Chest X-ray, AP view. Patient: 18 years old, sex M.
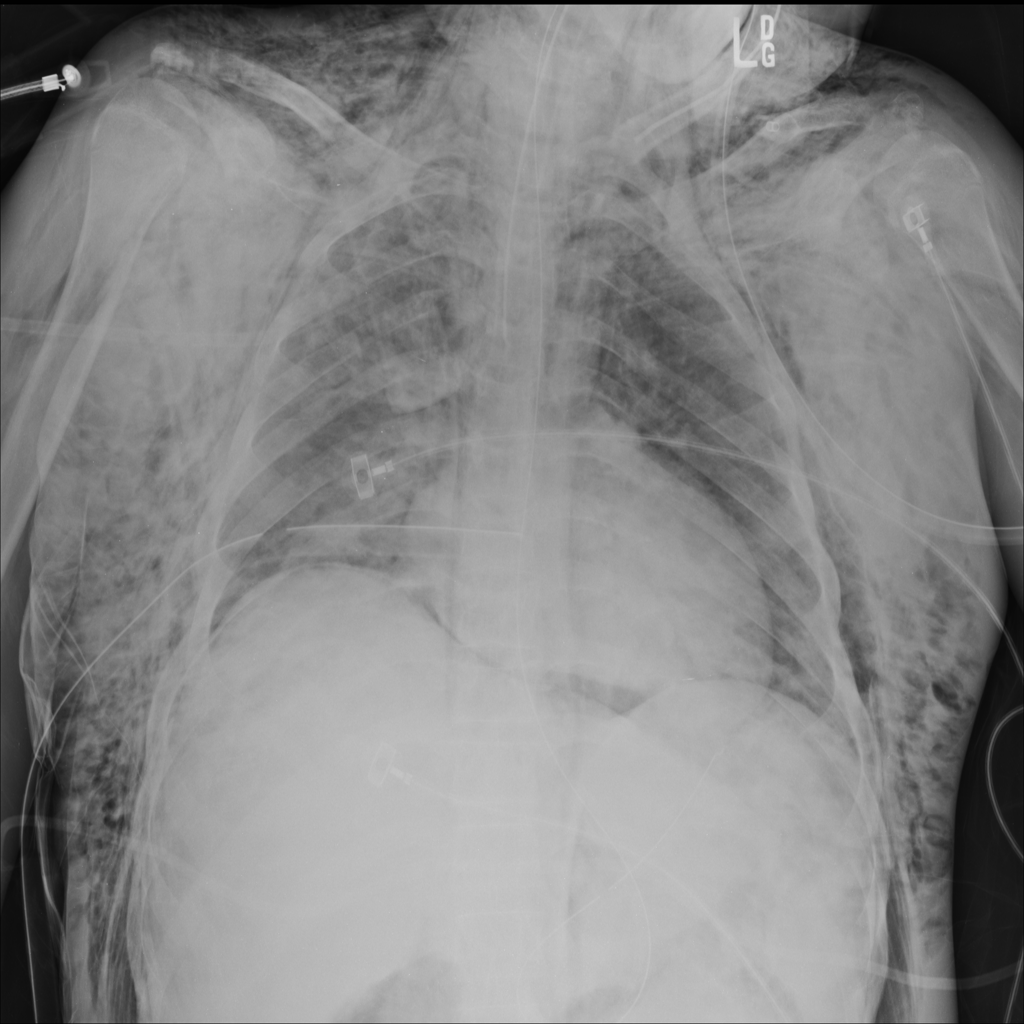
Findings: No Finding